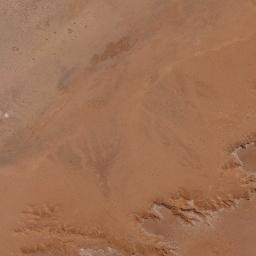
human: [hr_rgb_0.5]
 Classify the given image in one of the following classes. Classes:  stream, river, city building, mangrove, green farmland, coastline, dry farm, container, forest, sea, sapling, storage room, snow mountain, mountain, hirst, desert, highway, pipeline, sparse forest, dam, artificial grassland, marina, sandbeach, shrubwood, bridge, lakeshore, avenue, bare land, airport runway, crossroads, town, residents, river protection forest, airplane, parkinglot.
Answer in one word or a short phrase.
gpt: desert